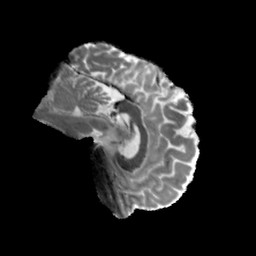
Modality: MD
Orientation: sagittal
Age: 27
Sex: male
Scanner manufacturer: siemens
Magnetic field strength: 6.98 T
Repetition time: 7.08 s
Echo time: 0.0756 s